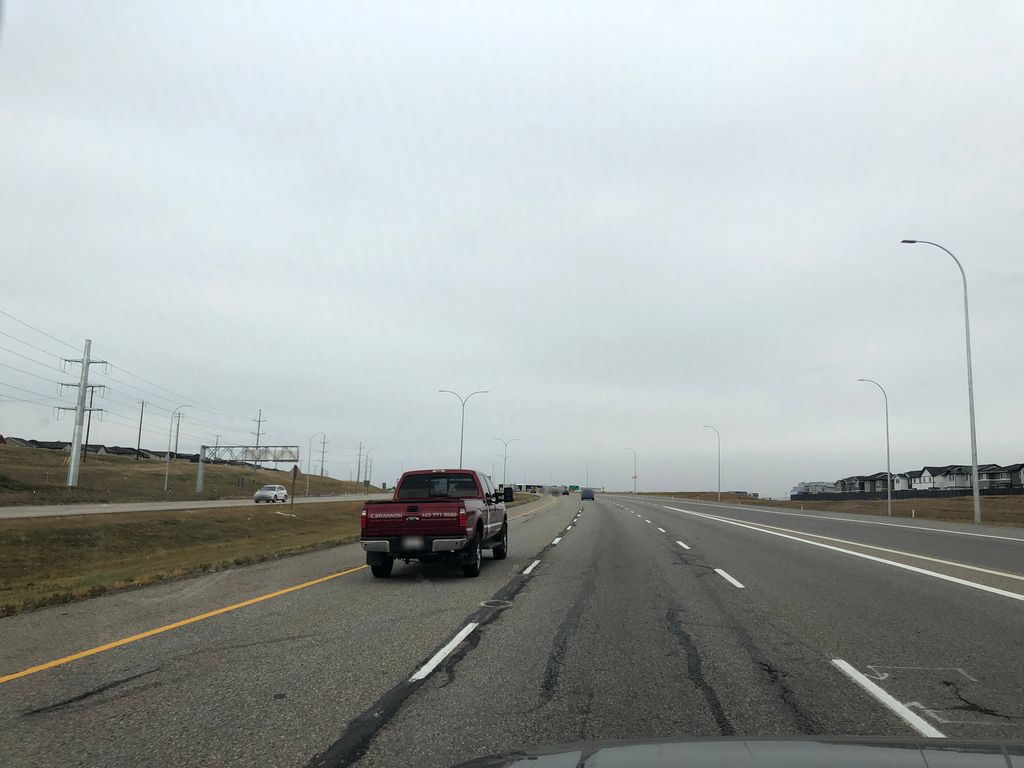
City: calgary